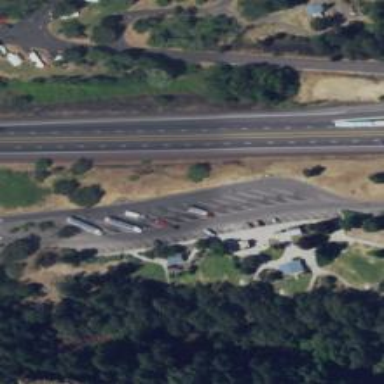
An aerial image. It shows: Rest area along the road.